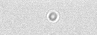
Label: camera_spot